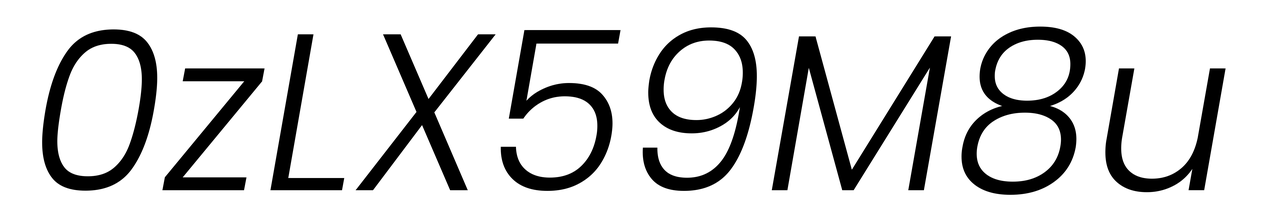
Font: Poppins-LightItalic